Question: I have a Customer class:
'''
private int _id;
private int _value;
private int _dynamicColumn;
public int ID
{
get { return _id; }
set { _id = value; NotifyPropertyChanged("CustomerId"); }
}
public int Value
{
get { return _value; }
set { _value = value; NotifyPropertyChanged("Customername"); }
}
public int DynamicValue
{
get { return _id + _value; }
set { _dynamicColumn = value; NotifyPropertyChanged("CustomerAddress"); }
}
'''
In View Model :
'''
ClickCommand = new RelayCommand(paremer =>
{
var customeList = SampleMVVM.Service.Service.GetAllCustomers();
Customers = new ObservableCollection<Customer>(customeList);
NotifyPropertyChanged("Customers");
});
'''
Now the third column is the Sum of Col1 + Col2 . But I want Col3 should have summed value of Col1 only .In this case 897.
Trying to do that on property getter but wont be feasible as won't be having values for all the columns .

On button click following code is being called:
'''
var customerRecords = default(IEnumerable<Customer>);
try
{
//string[] names = new string[] { "Steve", "Zones", "Ram", "RaOne", "Chacha", "GOne", "Subhen", "Mithilesh", "Annapurna" };
Random ranomizer = new Random();
customerRecords = new List<Customer>(
from index in Enumerable.Range(1, 20)
select new Customer
{
ID = ranomizer.Next(35,100),
Value = ranomizer.Next(12,89),
// DynamicValue = this.
}
);
'''
Can I do anything here?
I don't want Dynamic Values as _id + _ value. Instead I want Dynamic Values as the the summation of values of 1st column only
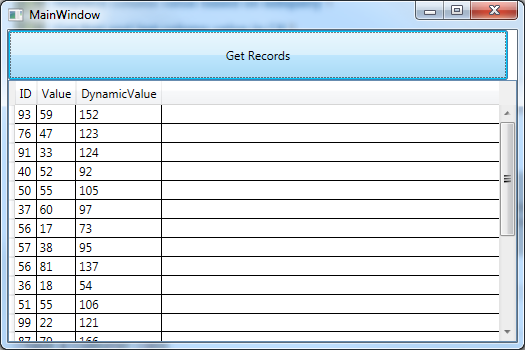
Answer: Able to do this using Element Binding and using Converter. So my XAML now looks like:
'''
<DataGrid AutoGenerateColumns="False"
Name="dataGrid1"
ItemsSource="{Binding Customers}" Grid.Row="1"
Grid.ColumnSpan="2" HorizontalAlignment="Stretch">
<DataGrid.Columns>
<DataGridTextColumn Header="Id" Binding="{Binding ID}"/>
<DataGridTextColumn Header="Value" Binding="{Binding Value}"/>
<DataGridTextColumn Header="DynamicValue" Binding="{Binding ElementName=dataGrid1,Converter={StaticResource columnConverter}}"></DataGridTextColumn>
</DataGrid.Columns>
</DataGrid>
'''
Purposefully set Auto Generate to False to add converter to third column.
Now Converter finds rows of the 1st column only and sum it up.
'''
class FirstColumnConverter:IValueConverter
{
public object Convert(object value, Type targetType, object parameter, CultureInfo culture)
{
DataGrid dg = value as DataGrid;
var totalItems = dg.Items.Count;
int summedValue = 0;
for (int i = 0; i < totalItems-1; i++)
{
var currentItem = (Customer) dg.Items.GetItemAt(i);
summedValue += currentItem.ID;
}
return summedValue;
}
}
'''